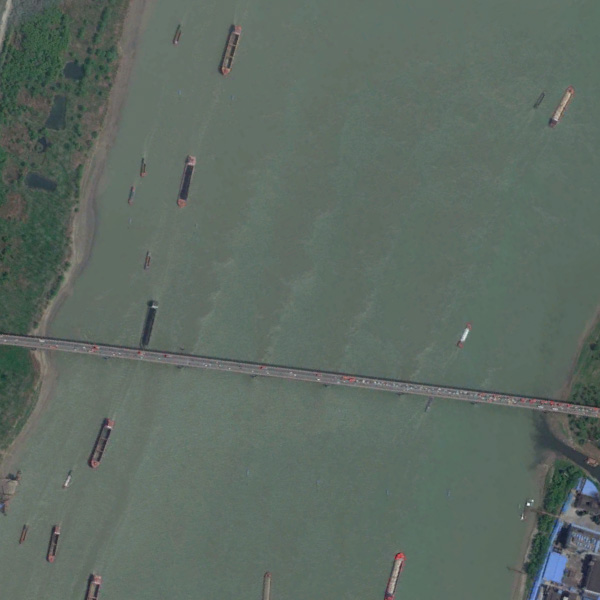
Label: Bridge